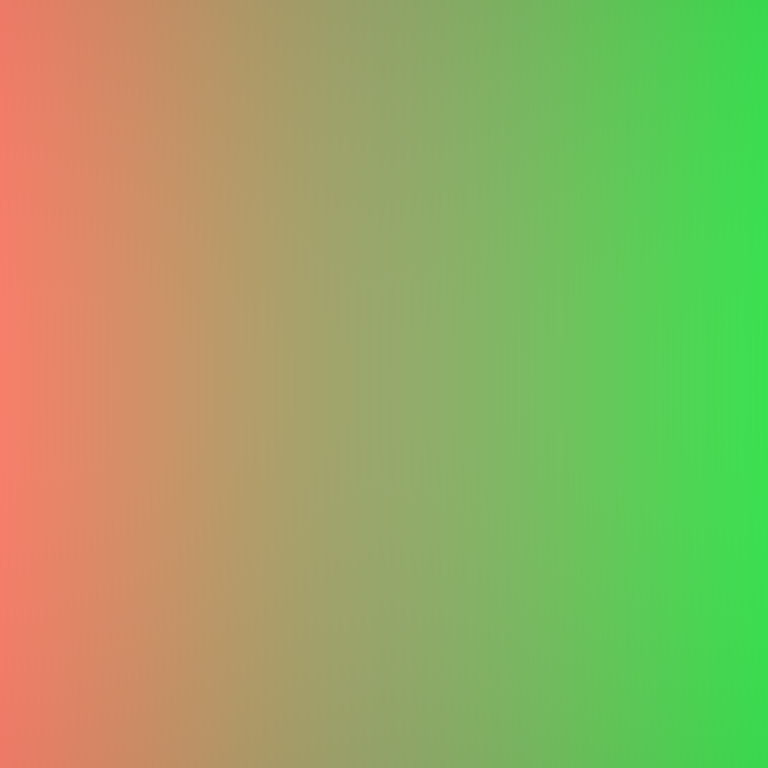
Abstract light effect, smooth gradient from warm coral to bright green, calm atmosphere, soft glow, no room, no furniture, no objects.